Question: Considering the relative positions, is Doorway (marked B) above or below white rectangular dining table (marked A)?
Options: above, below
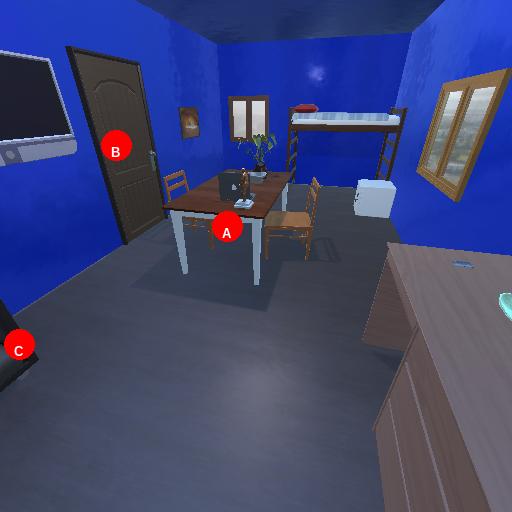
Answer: above